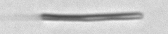
Label: fiber